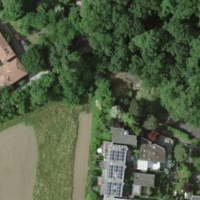
EUNIS habitat code: 53
Species observed at this site:
Corylus avellana
Lamium galeobdolon